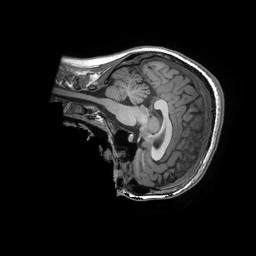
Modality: T1w
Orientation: sagittal
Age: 28
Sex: female
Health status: healthy
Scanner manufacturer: ge